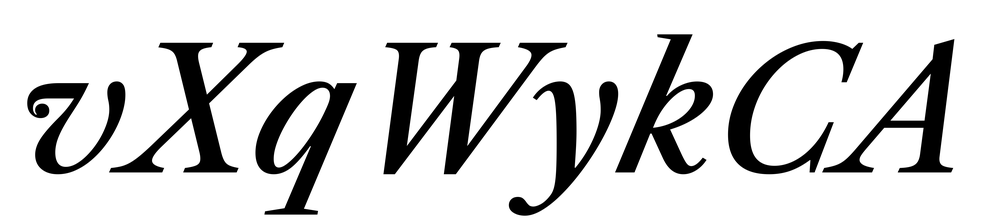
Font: LibreCaslonText-Italic_Medium_Italic